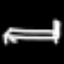
Label: bed